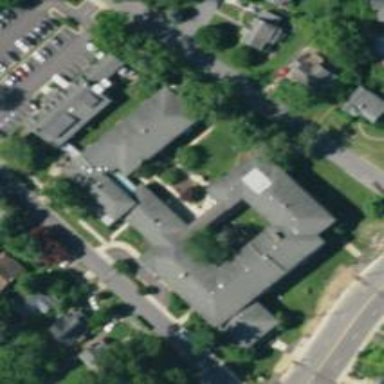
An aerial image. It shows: Nursing home or social facility providing care and services for the elderly.